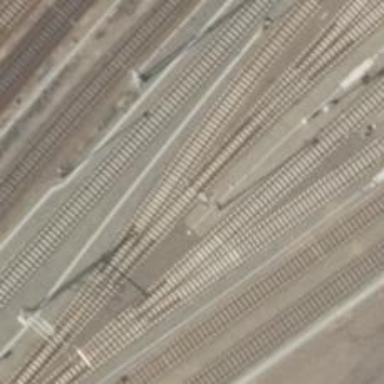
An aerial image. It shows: Railway switch.